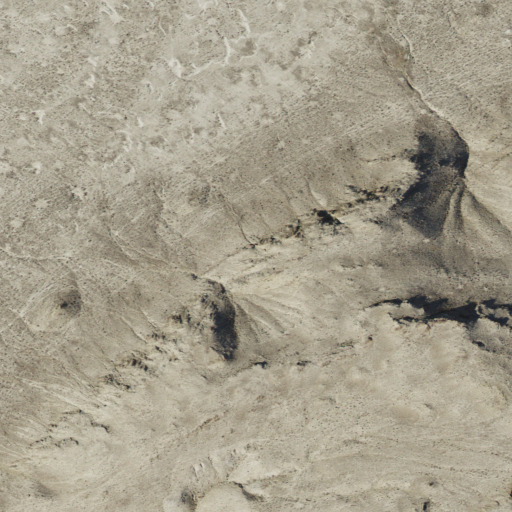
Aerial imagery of ridge(s) in Utah named Pinky Ridge containing shrub and grassland